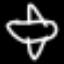
Label: airplane